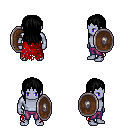
a pixel art fantasy rpg character, male body template, dark elf, purple skin, red tattered cape, magenta pants, black unkempt hairstyle, shield, four views (front, back, left, right), 2x2 character sprite sheet, small pixel art, hard edges, no anti-aliasing